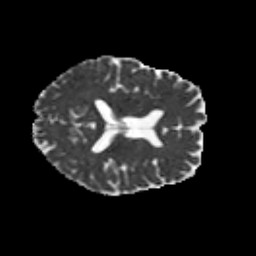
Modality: MD
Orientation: axial
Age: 46
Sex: male
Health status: healthy
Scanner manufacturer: siemens
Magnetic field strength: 3 T
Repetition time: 10.8 s
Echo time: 0.082 s